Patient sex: F
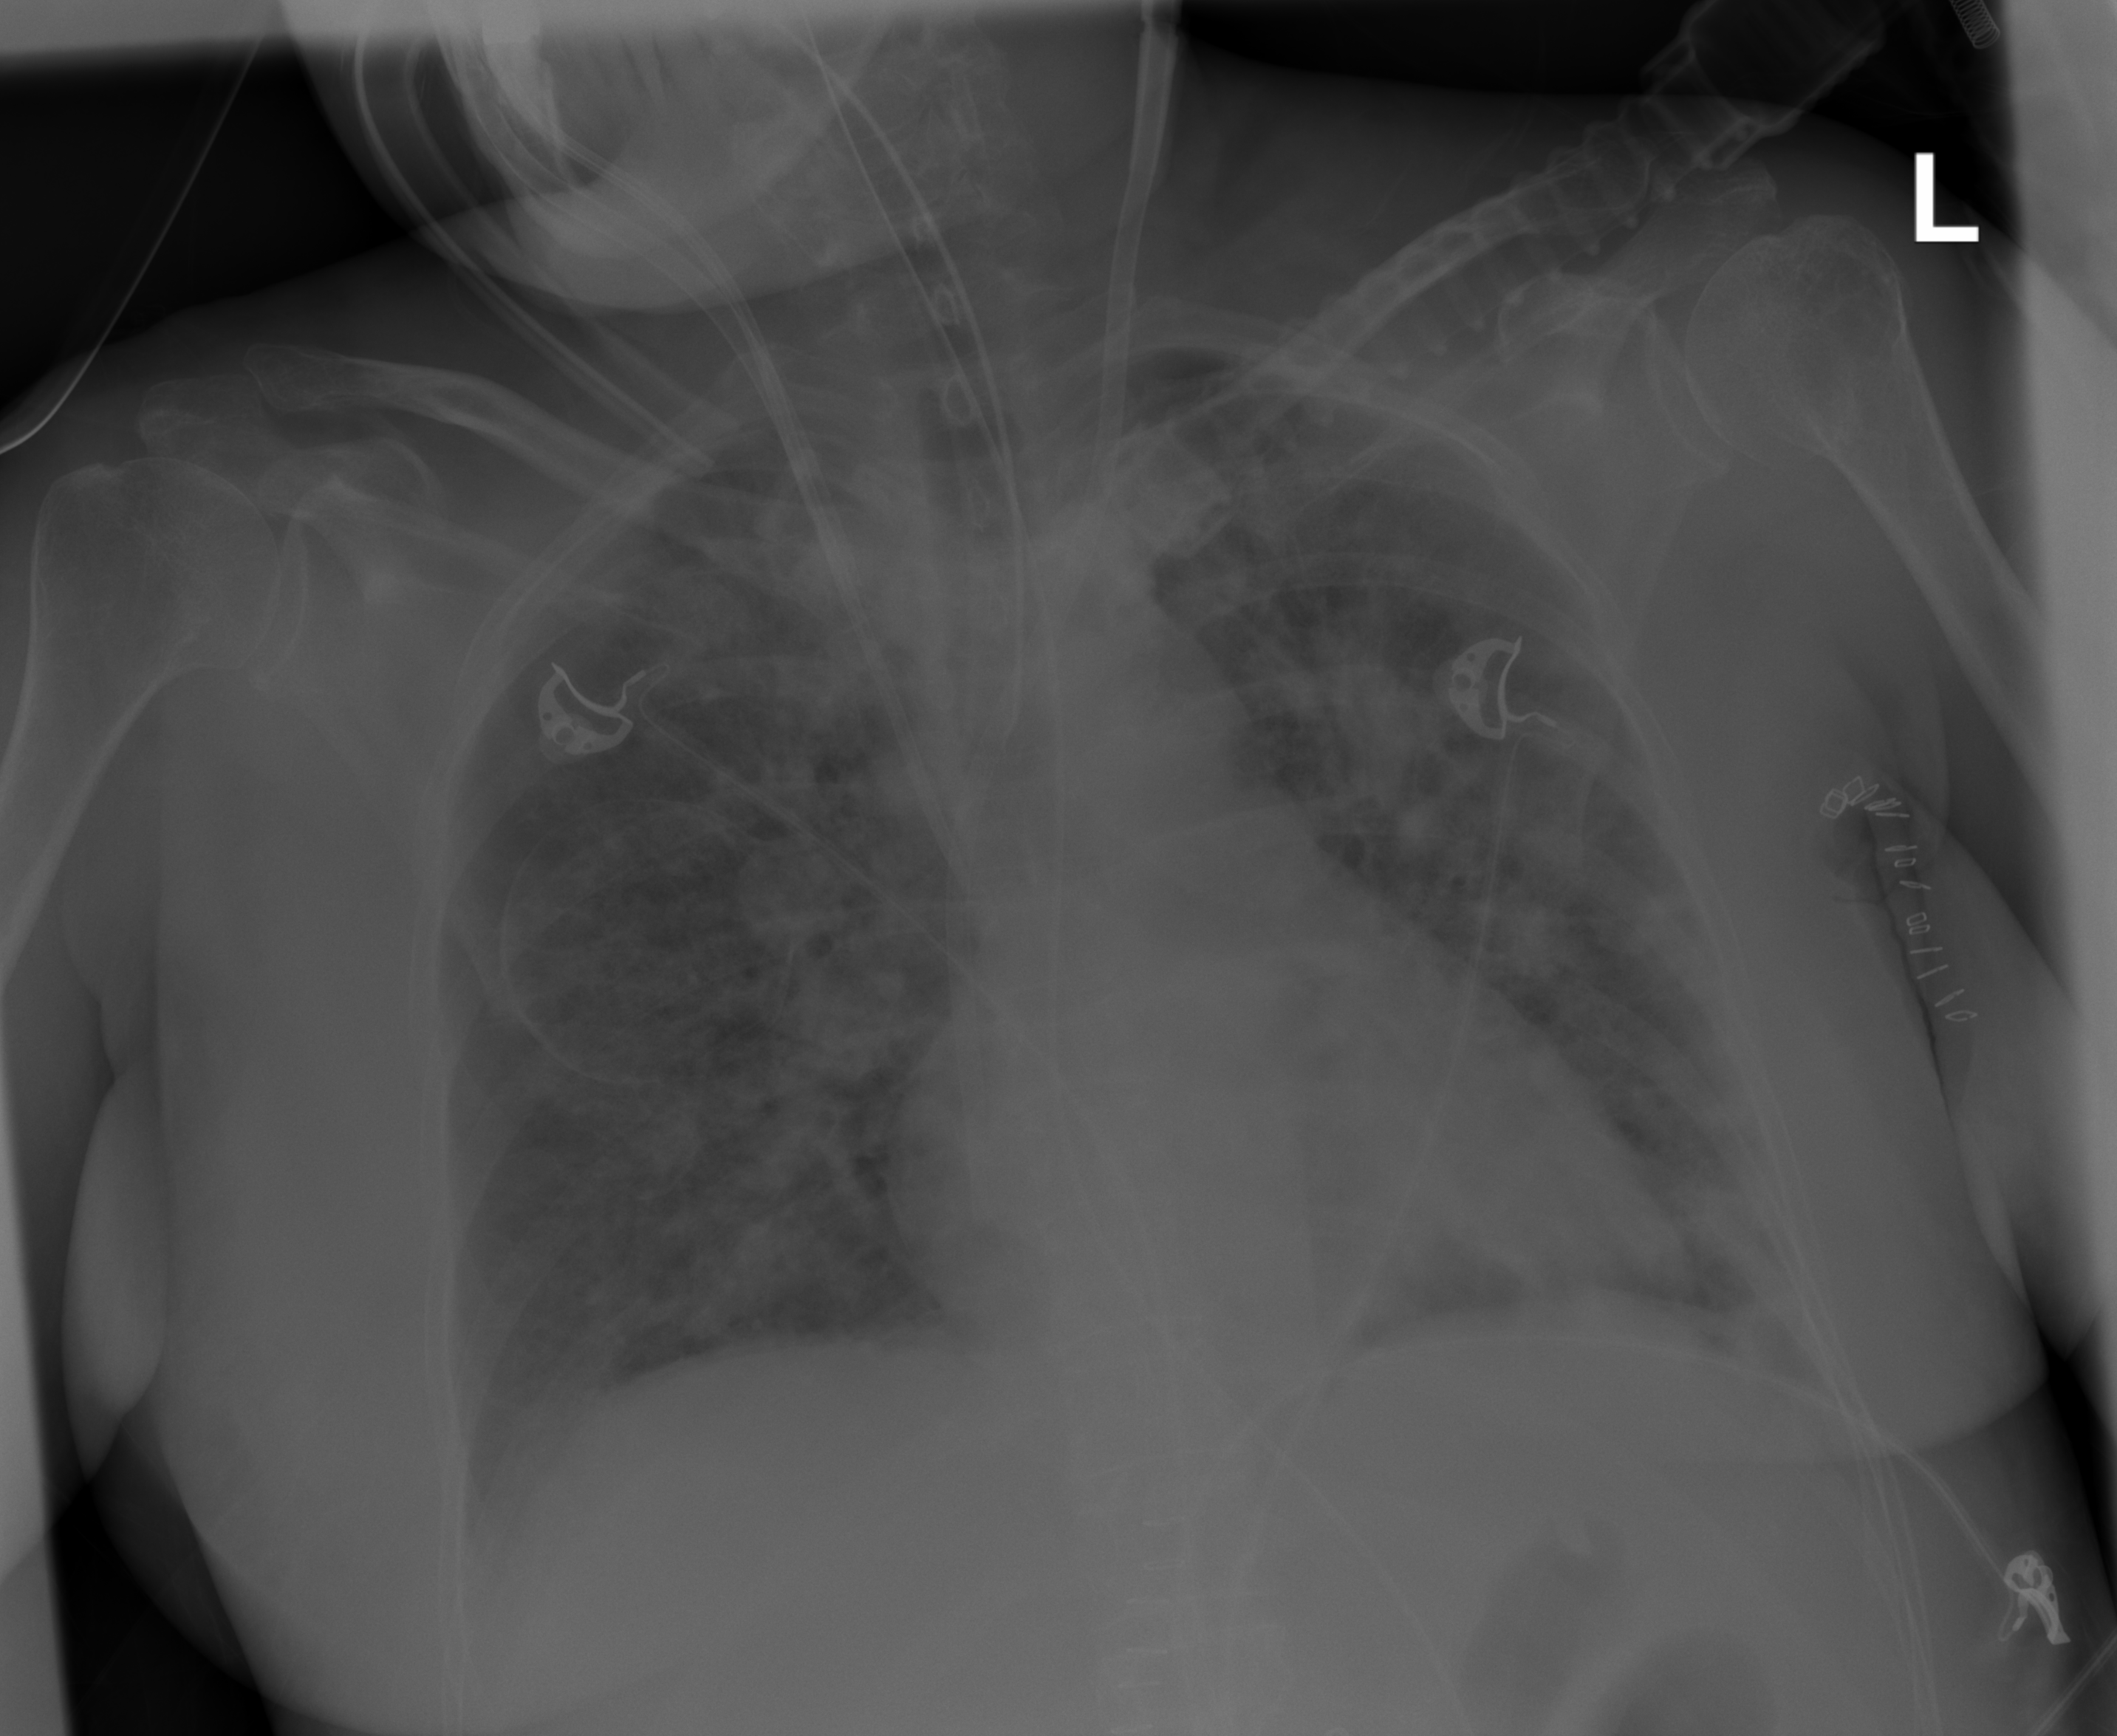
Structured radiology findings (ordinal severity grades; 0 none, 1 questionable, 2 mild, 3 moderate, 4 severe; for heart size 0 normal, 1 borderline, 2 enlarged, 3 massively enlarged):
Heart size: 0
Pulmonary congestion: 2
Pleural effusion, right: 0
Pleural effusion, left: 0
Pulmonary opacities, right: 3
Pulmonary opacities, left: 3
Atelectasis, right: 2
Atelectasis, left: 2